Field crop: maize
Growth stage: 1
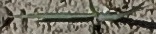
Species: sorghum